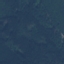
Land use / land cover class: Forest